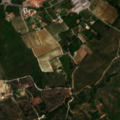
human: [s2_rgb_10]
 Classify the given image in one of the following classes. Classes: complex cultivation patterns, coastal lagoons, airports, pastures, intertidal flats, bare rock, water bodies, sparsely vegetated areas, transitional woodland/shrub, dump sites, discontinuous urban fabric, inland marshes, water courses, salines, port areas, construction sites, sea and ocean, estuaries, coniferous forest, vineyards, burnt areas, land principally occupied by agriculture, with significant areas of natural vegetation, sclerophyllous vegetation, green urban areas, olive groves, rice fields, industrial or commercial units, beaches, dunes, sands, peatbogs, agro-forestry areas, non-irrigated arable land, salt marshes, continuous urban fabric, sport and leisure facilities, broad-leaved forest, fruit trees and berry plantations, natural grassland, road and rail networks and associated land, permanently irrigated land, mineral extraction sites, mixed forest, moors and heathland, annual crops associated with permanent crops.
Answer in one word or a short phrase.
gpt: continuous urban fabric